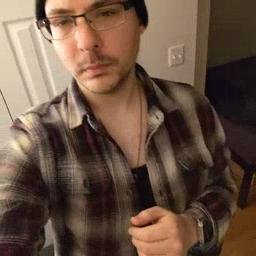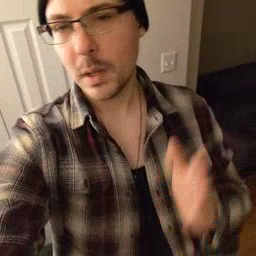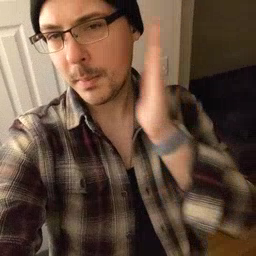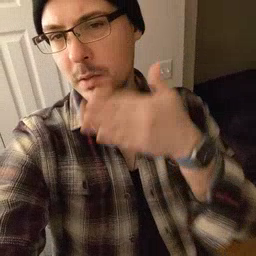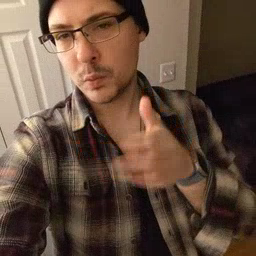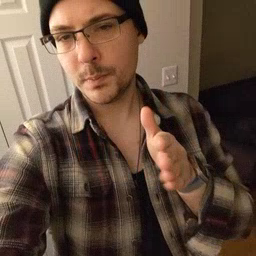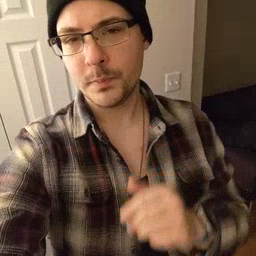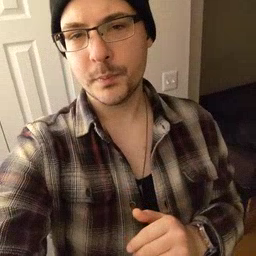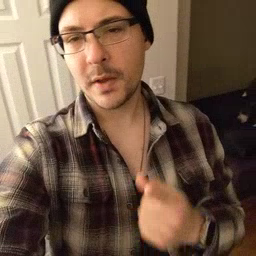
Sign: bedroom